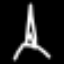
Label: The Eiffel Tower